Question: I am using <URL> items.
HTML:
'''
<a href="http://lorempixel.com/400/200/" class="magnific">Image Popup</a>
<a href="#test-popup" class="magnific mfp-inline">Show inline popup</a>
<!-- the inline content -->
<div id="test-popup" class="white-popup mfp-hide">
Inline content
</div>
'''
JS:
'''
$('.magnific').magnificPopup({
type: 'image',
gallery: {enabled: true}
});
'''
The full working example is <URL>.
As you can see, the image type items automatically get a "x of y " counter like this:

How can I get this counter for inline type items, too?
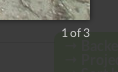
Answer: I managed to make it work using inline items containing
'<div class="mfp-content"></div>'
patching magnific popup slightly:
<URL>